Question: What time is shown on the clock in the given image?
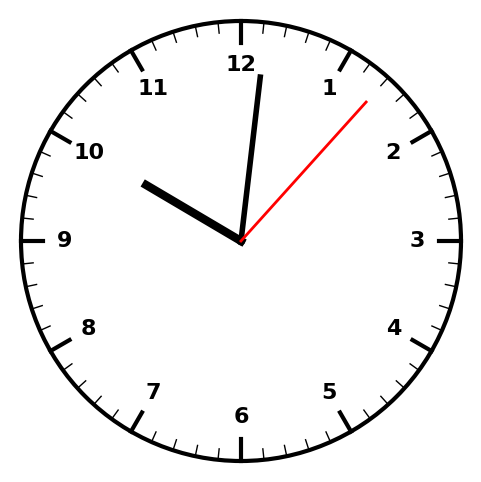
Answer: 10:01:07